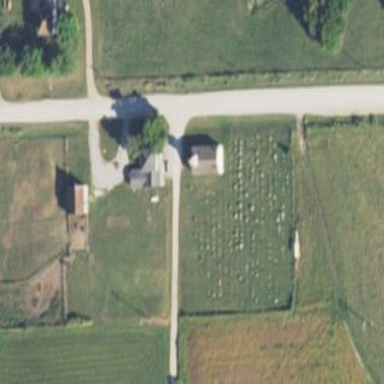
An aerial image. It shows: Cemetery.